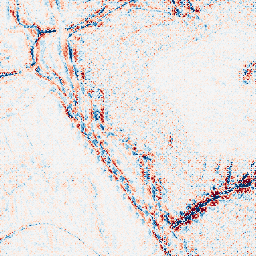
Category: wavelet
Decomposition family: wavelet_dwt
Decomposition parameters: wavelet: sym4
level: 3
Upsampling method: regularized
Upsampling parameters: scale: 2
lambda_reg: 0.1
Upsampling scale: 2